Question: I have these three tables in SQL Server:
'''
Evaluations (id, textreview, stars, userId, BookId)
Books (id, title, ..., userId)
Users (id, name, ...)
'''
And I have this code to get data from my tables:
'''
public List<Evaluations> GetAllEvaluationsPerBook()
{
string sqlCommand = "SELECT DISTINCT b.Title,ev.TextReview,ev.Stars, b.Id " +
"FROM[Services.BookDbContext].[dbo].[Evaluations] as ev, " +
"[Services.BookDbContext].[dbo].Books as b " +
"WHERE b.Id = ev.Book_Id";
using (var context = new BookDbContext())
{
var evaluation = context.Evaluation.SqlQuery(sqlCommand).ToList();
return evaluation;
}
}
'''
Now I'm creating a WebApi project in C# with EF6. I use Actions with HttpPost. In one of them I need to retrieve some objects from the DB and send them to a client such as Fiddler in json format. More specifically, I want to get the Title of the Book along with all the Evaluations.
Now I need to create the json below using the code above:
E.G.: Below you can see the result which I receive from DB, but i cannot make it appear in json format:

How can I do this?
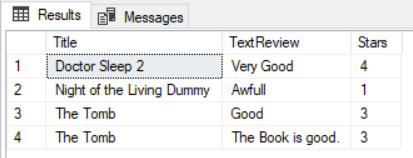
Answer: I just found the answer which I wanted:
'''
public List<Evaluations> GetAllEvaluationsPerBook()
{
using (var context = new BookDbContext())
{
var evaluations = context.Evaluation.ToList();
var books = context.Book.ToList();
var users = context.User.ToList();
return evaluations;
}
}
'''
So the code always runs line by line.
The variable creates a list, filling all its own properties except the Book and the User objects which are remaining null:
'''
{
"id":1,
"textReview":"The Book is good.",
"stars":3,
"book":null,
"user":null
}
'''
After "running" the next line, it fills the list of books. But it fills also the previous list of with the new list of books:
'''
{
"id":1,
"textReview":"The Book is good.",
"stars":3,
"book":{
"isbn":1,
"title":"The Tomb",
"author":"H. P. Lovecraft",
"user":null
},
"user":null
}
'''
Finally it "runs" the line with the users, (retrieving all the users from the DB and creating a list of users) and automatically it fills the previous Lists, so I have all the information retrieved from the DataBase.